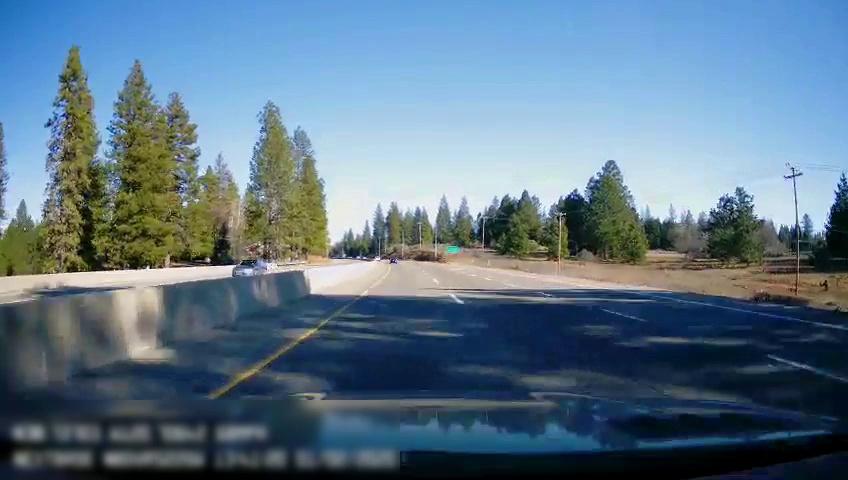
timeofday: Day
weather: Sunny
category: Drivable Space
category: Drivable Space
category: Vehicles | Car
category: Lanes | Current Lane
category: Lanes | Alternate Lane
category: Lanes | Alternate Lane
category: Lanes | Current Lane
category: Lanes | Opposite Lane
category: Traffic | Signs